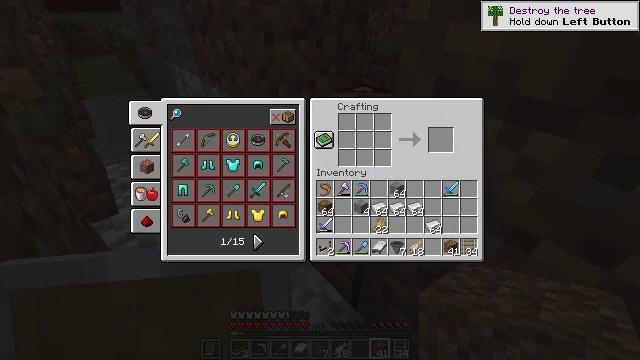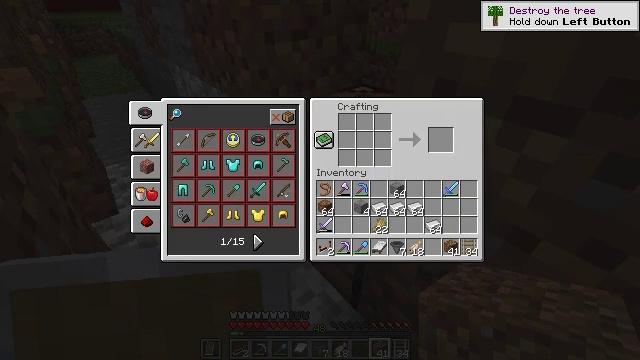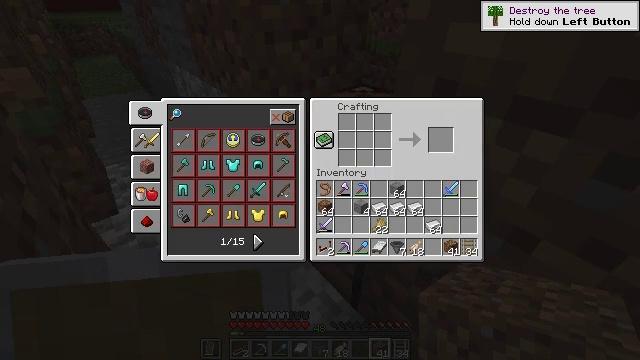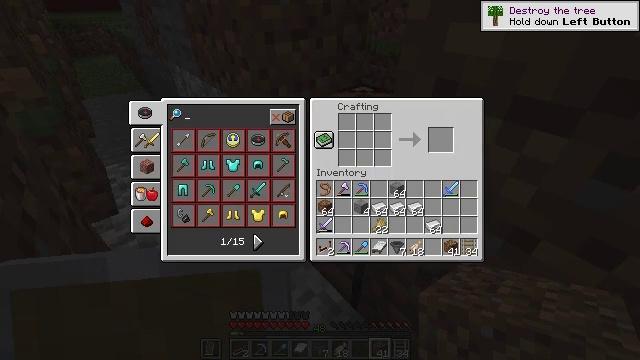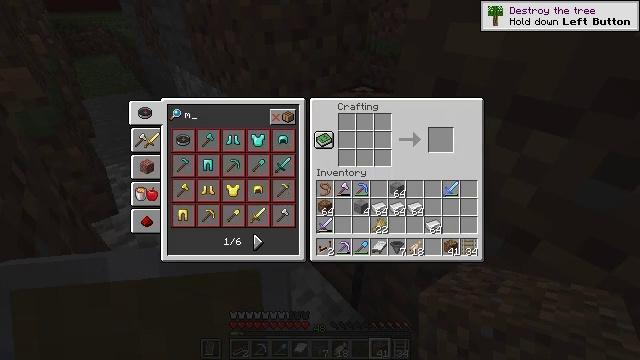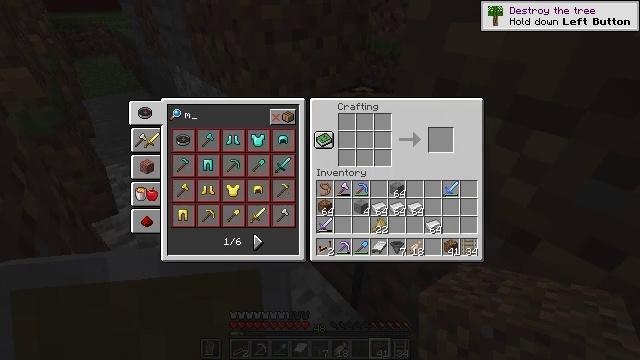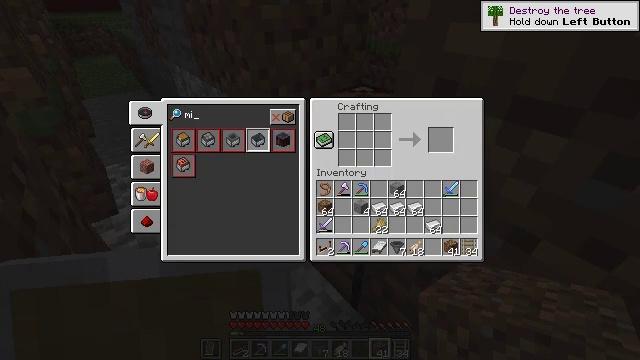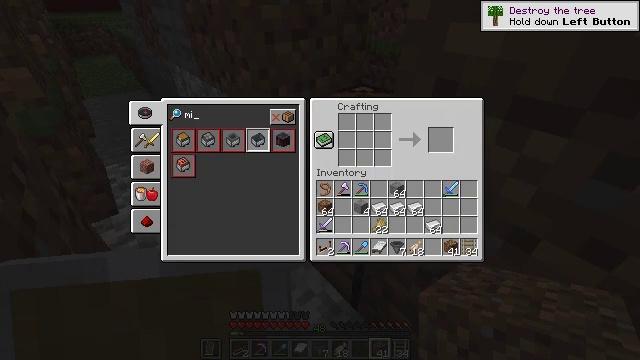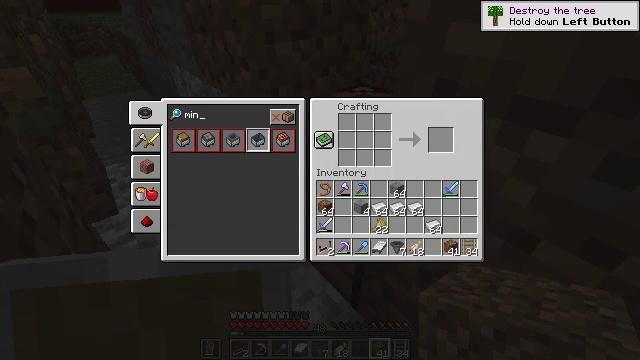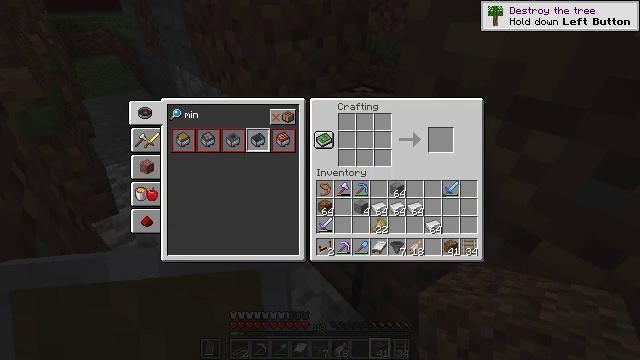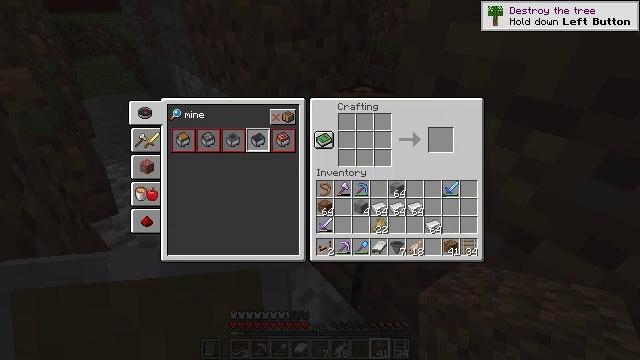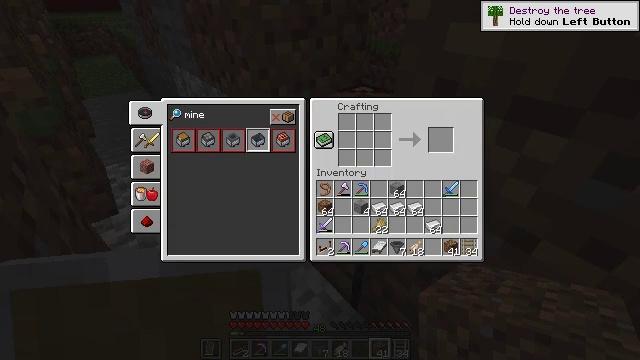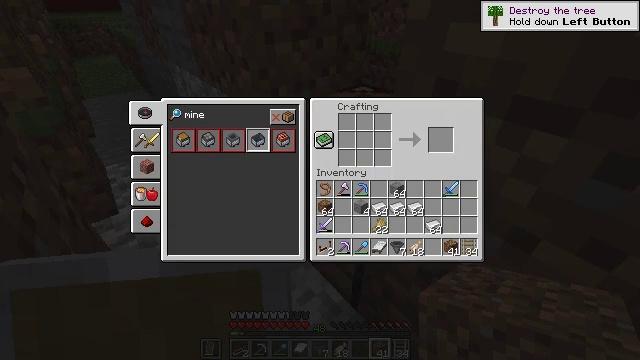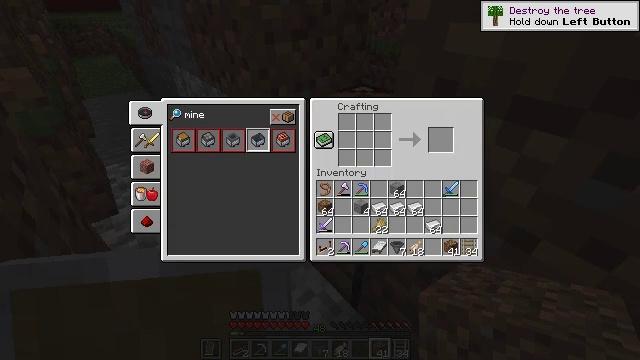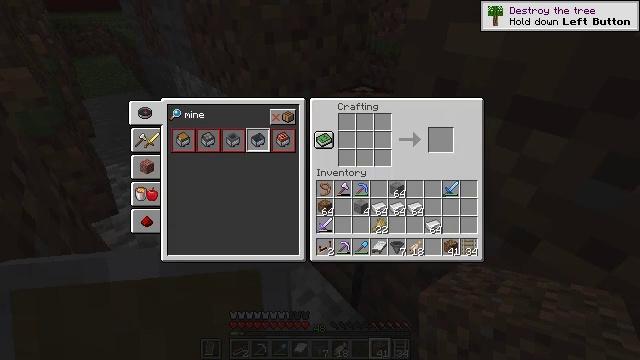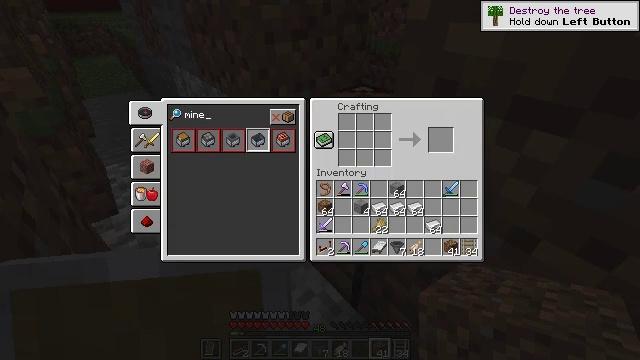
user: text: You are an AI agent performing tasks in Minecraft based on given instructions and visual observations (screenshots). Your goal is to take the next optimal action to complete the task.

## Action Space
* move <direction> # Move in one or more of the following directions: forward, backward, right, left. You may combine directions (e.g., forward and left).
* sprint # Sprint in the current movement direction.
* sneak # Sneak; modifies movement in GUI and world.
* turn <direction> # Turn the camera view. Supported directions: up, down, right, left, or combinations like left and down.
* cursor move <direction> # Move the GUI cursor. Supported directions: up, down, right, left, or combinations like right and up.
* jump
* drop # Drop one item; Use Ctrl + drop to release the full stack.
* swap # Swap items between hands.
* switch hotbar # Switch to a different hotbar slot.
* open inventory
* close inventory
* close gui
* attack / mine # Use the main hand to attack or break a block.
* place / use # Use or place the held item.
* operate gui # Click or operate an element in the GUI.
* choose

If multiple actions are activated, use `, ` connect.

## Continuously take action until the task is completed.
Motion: motion action
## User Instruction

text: Use the crafting table to make a minecart.
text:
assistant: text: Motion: no_op
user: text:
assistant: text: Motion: no_op
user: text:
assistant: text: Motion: no_op
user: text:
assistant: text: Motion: no_op
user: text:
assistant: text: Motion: no_op
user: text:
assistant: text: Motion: no_op
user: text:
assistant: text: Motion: no_op
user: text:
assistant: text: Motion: no_op
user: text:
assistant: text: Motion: no_op
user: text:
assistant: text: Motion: no_op
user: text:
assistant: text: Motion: no_op
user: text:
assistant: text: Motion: no_op
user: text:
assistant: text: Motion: no_op
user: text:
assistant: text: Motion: no_op
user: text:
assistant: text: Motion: no_op
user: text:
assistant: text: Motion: no_op
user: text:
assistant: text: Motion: cursor move right and down
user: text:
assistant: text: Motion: cursor move right
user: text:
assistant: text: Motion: sneak
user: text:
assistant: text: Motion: sneak
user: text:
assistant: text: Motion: sneak
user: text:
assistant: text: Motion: sneak, cursor move left
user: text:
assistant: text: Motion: sneak
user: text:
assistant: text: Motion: sneak
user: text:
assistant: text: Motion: sneak
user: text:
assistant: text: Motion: sneak
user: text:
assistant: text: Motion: sneak
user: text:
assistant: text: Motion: sneak
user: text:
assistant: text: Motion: sneak
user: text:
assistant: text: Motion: sneak